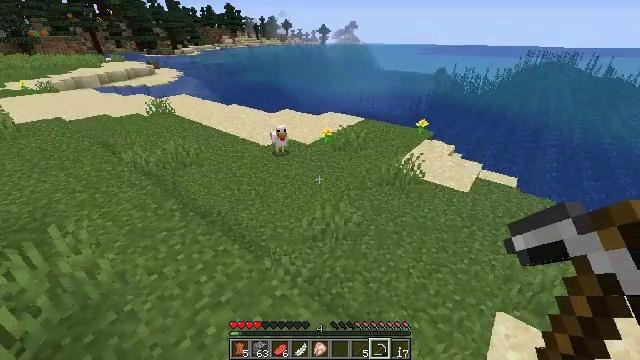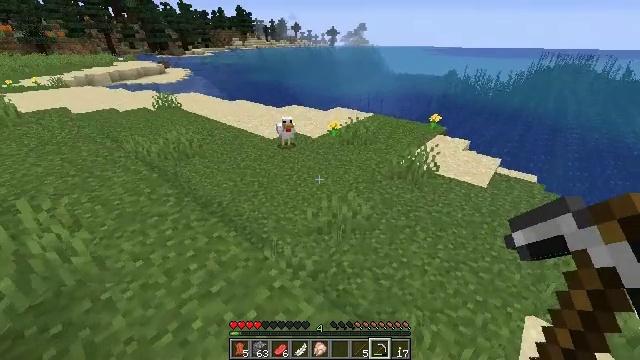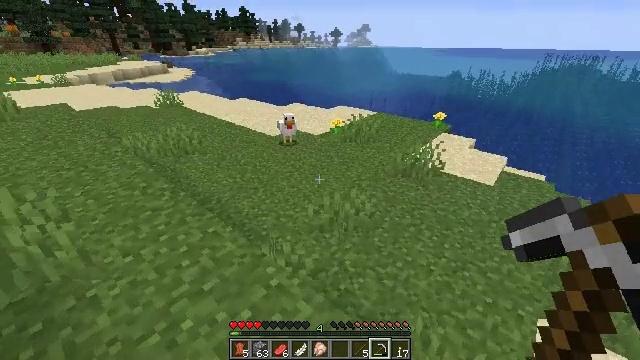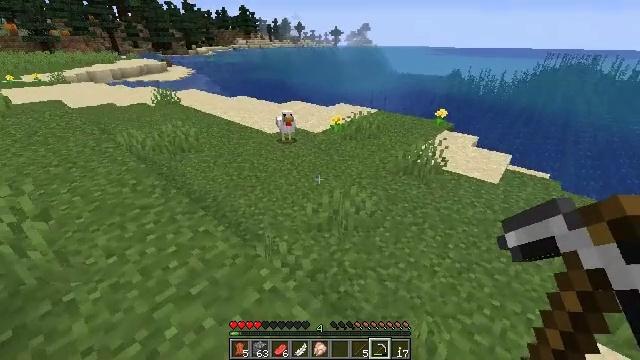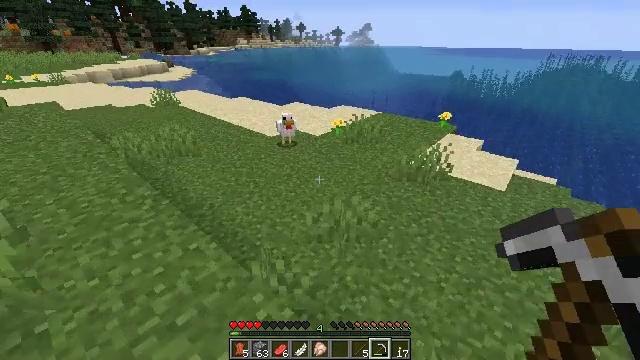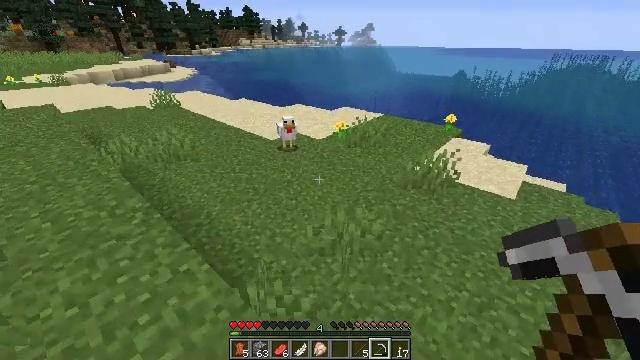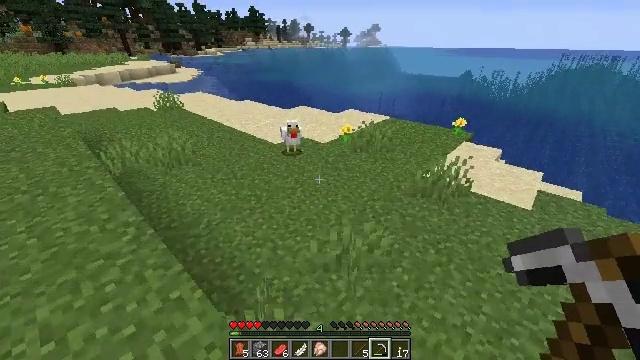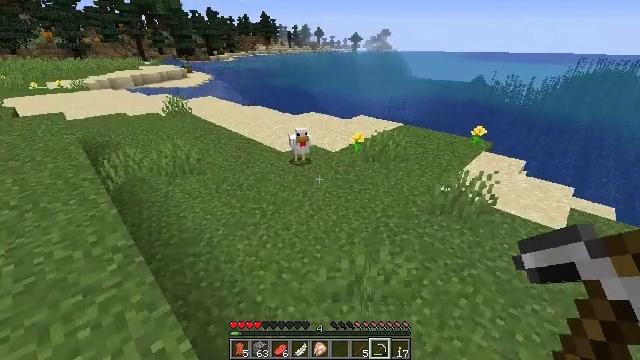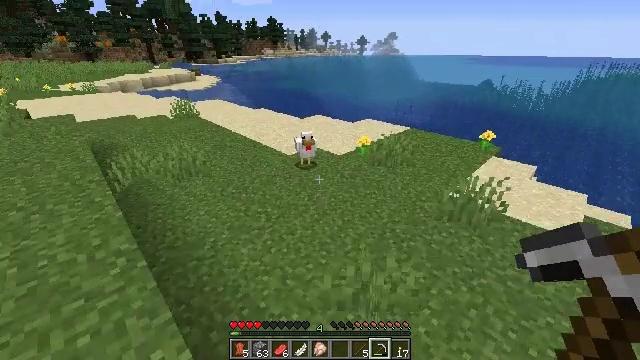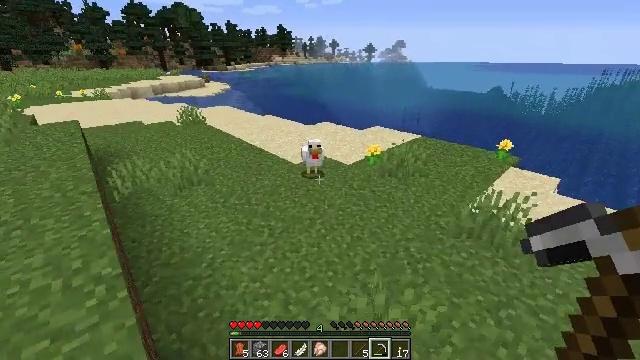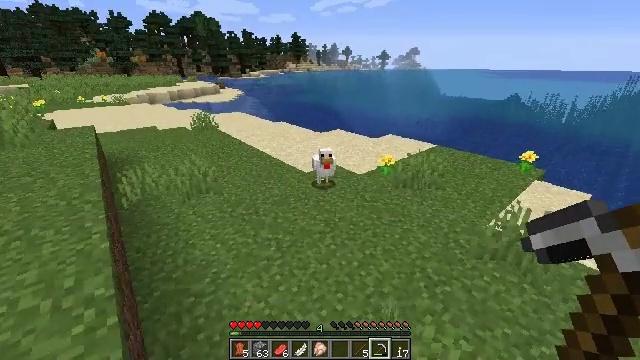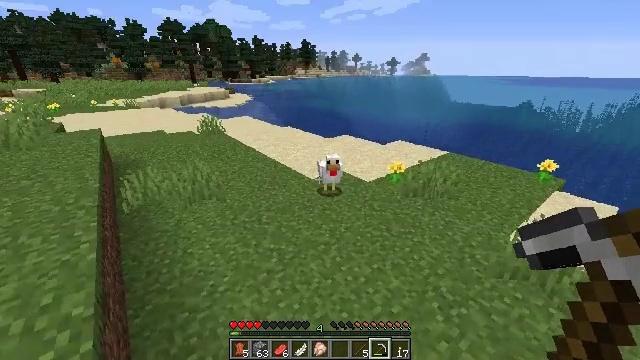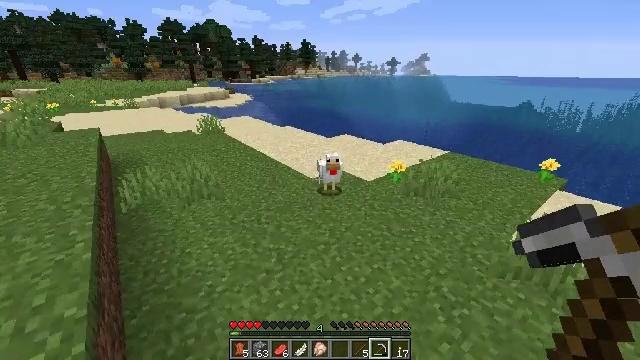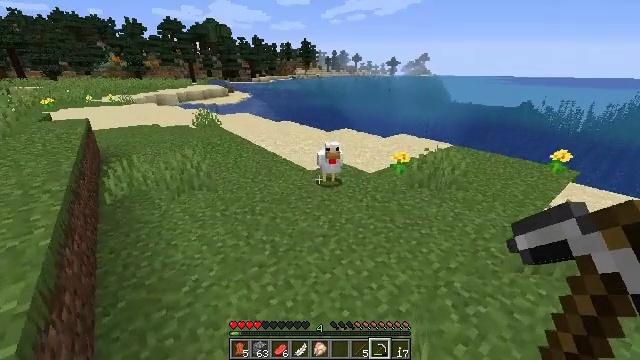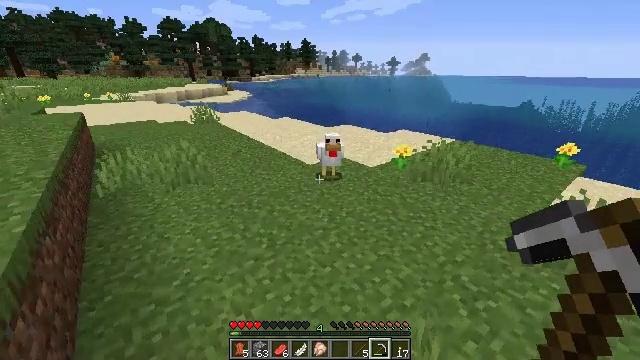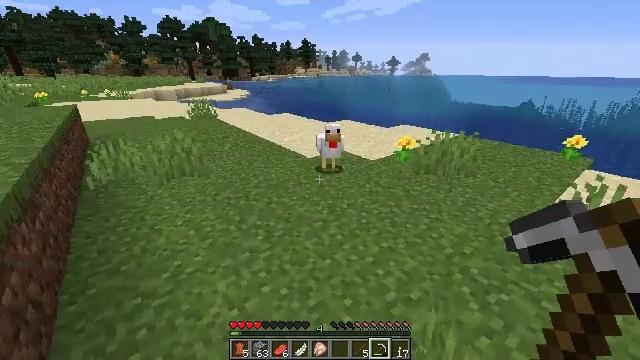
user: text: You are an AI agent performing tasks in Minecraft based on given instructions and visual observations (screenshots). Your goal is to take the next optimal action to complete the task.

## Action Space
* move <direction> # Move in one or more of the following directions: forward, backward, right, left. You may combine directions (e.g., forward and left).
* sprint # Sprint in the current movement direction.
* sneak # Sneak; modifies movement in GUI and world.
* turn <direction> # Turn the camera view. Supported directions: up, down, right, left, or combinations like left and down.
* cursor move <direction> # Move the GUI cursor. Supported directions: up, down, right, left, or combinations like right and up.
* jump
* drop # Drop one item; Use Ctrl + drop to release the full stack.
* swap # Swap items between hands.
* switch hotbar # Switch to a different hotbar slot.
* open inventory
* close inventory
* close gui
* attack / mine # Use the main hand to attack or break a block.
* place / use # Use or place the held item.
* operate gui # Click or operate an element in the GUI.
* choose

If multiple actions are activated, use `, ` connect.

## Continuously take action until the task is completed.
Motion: motion action
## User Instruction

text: Hunt animals.
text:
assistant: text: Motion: move forward, turn left
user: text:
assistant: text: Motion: move forward
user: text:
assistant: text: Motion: move forward
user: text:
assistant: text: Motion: move forward
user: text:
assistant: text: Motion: move forward
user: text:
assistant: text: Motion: move forward, turn left
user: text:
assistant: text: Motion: move forward, turn left
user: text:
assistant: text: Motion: move forward, turn left
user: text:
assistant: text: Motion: move forward, turn left and up
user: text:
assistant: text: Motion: move forward, turn left and up
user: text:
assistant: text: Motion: move forward, turn left and up
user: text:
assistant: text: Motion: move forward
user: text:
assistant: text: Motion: move forward
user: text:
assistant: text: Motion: move forward
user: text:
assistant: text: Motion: move forward
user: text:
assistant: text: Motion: move forward
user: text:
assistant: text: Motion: move forward
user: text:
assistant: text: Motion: move forward
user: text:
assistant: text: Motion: move forward
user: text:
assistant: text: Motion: move forward
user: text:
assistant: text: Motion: move forward
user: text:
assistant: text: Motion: move forward
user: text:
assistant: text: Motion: move forward
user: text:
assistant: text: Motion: move forward
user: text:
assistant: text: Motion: move forward
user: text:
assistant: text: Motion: move forward
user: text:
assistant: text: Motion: attack / mine
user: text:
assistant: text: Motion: attack / mine
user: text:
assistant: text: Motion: turn down, attack / mine
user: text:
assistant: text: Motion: turn right and down